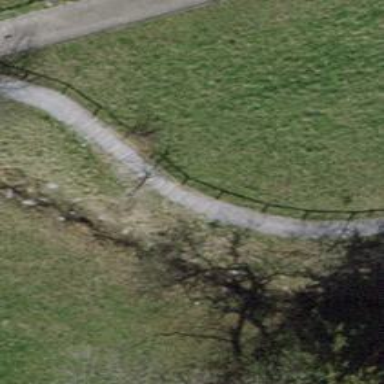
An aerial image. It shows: Unpaved steps.